Question: I have a linux server installed CentOS and . And i am trying to deploy my jsf application and i created a war file of my project. I am using Tomcat Manager using with parameters given below
My file is located in wepapps directory as suggested. Than i am giving the to my app name like and giving the the url of my application which is like and last i am leaving empty the value of . And when i press the Deploy button Message says
Since this is the first experience for me to deploy an app located on server im not sure if i am doing right. I've searched lots of documents already but still cant find a usefull explanation to start my application.
I am realy stucked with this and need your help?
Here is my catalina log file
>
'''
Sep 5, 2013 1:38:37 p.m. org.apache.tomcat.util.digester.Digester startElement
SEVERE: Begin event threw error
java.lang.NoClassDefFoundError: org.apache.tomcat.util.modeler.ManagedBean
at java.lang.Class.initializeClass(libgcj.so.10)
at java.lang.Class.newInstance(libgcj.so.10)
at org.apache.tomcat.util.digester.ObjectCreateRule.begin(ObjectCreateRule.java:145)
at org.apache.tomcat.util.digester.Digester.startElement(Digester.java:1276)
at gnu.xml.stream.SAXParser.parse(libgcj.so.10)
at org.apache.tomcat.util.digester.Digester.parse(Digester.java:1556)
at org.apache.tomcat.util.modeler.modules.MbeansDescriptorsDigesterSource.execute(MbeansDescriptorsDigesterSource.java:238)
at org.apache.tomcat.util.modeler.modules.MbeansDescriptorsDigesterSource.loadDescriptors(MbeansDescriptorsDigesterSource.java:216)
at org.apache.tomcat.util.modeler.Registry.load(Registry.java:689)
at org.apache.tomcat.util.modeler.Registry.loadDescriptors(Registry.java:800)
at org.apache.tomcat.util.modeler.Registry.loadDescriptors(Registry.java:780)
at org.apache.catalina.mbeans.MBeanUtils.createRegistry(MBeanUtils.java:1066)
at org.apache.catalina.mbeans.MBeanUtils.<clinit>(MBeanUtils.java:95)
at java.lang.Class.initializeClass(libgcj.so.10)
at org.apache.catalina.mbeans.GlobalResourcesLifecycleListener.<clinit>(GlobalResourcesLifecycleListener.java:68)
at java.lang.Class.initializeClass(libgcj.so.10)
at java.lang.Class.newInstance(libgcj.so.10)
at org.apache.tomcat.util.digester.ObjectCreateRule.begin(ObjectCreateRule.java:145)
at org.apache.tomcat.util.digester.Digester.startElement(Digester.java:1276)
at gnu.xml.stream.SAXParser.parse(libgcj.so.10)
at org.apache.tomcat.util.digester.Digester.parse(Digester.java:1537)
at org.apache.catalina.startup.Catalina.load(Catalina.java:617)
at org.apache.catalina.startup.Catalina.load(Catalina.java:665)
at java.lang.reflect.Method.invoke(libgcj.so.10)
at org.apache.catalina.startup.Bootstrap.load(Bootstrap.java:281)
at org.apache.catalina.startup.Bootstrap.main(Bootstrap.java:455)
Sep 5, 2013 1:47:15 p.m. org.apache.tomcat.util.digester.Digester startElement
SEVERE: Begin event threw error
java.lang.NoClassDefFoundError: org.apache.tomcat.util.modeler.ManagedBean
at java.lang.Class.initializeClass(libgcj.so.10)
at java.lang.Class.newInstance(libgcj.so.10)
at org.apache.tomcat.util.digester.ObjectCreateRule.begin(ObjectCreateRule.java:145)
at org.apache.tomcat.util.digester.Digester.startElement(Digester.java:1276)
at gnu.xml.stream.SAXParser.parse(libgcj.so.10)
at org.apache.tomcat.util.digester.Digester.parse(Digester.java:1556)
at org.apache.tomcat.util.modeler.modules.MbeansDescriptorsDigesterSource.execute(MbeansDescriptorsDigesterSource.java:238)
at org.apache.tomcat.util.modeler.modules.MbeansDescriptorsDigesterSource.loadDescriptors(MbeansDescriptorsDigesterSource.java:216)
at org.apache.tomcat.util.modeler.Registry.load(Registry.java:689)
at org.apache.tomcat.util.modeler.Registry.loadDescriptors(Registry.java:800)
at org.apache.tomcat.util.modeler.Registry.loadDescriptors(Registry.java:780)
at org.apache.catalina.mbeans.MBeanUtils.createRegistry(MBeanUtils.java:1066)
at org.apache.catalina.mbeans.MBeanUtils.<clinit>(MBeanUtils.java:95)
at java.lang.Class.initializeClass(libgcj.so.10)
at org.apache.catalina.mbeans.GlobalResourcesLifecycleListener.<clinit>(GlobalResourcesLifecycleListener.java:68)
at java.lang.Class.initializeClass(libgcj.so.10)
at java.lang.Class.newInstance(libgcj.so.10)
at org.apache.tomcat.util.digester.ObjectCreateRule.begin(ObjectCreateRule.java:145)
at org.apache.tomcat.util.digester.Digester.startElement(Digester.java:1276)
at gnu.xml.stream.SAXParser.parse(libgcj.so.10)
at org.apache.tomcat.util.digester.Digester.parse(Digester.java:1537)
at org.apache.catalina.startup.Catalina.load(Catalina.java:617)
at org.apache.catalina.startup.Catalina.load(Catalina.java:665)
at java.lang.reflect.Method.invoke(libgcj.so.10)
at org.apache.catalina.startup.Bootstrap.load(Bootstrap.java:281)
at org.apache.catalina.startup.Bootstrap.main(Bootstrap.java:455)
Caused by: java.lang.ClassNotFoundException: javax.management.modelmbean.ModelMBeanNotificationBroadcaster not found in org.apache.catalina.loader.StandardClassLoader{urls=[file:/usr/share/apache-tomcat-7.0.42/lib/,file:/usr/share/apache-tomcat-7.0.42/lib/catalina-tribes.jar,file:/usr/share/apache-tomcat-7.0.42/lib/tomcat-coyote.jar,file:/usr/share/apache-tomcat-7.0.42/lib/tomcat-dbcp.jar,file:/usr/share/apache-tomcat-7.0.42/lib/tomcat-util.jar,file:/usr/share/apache-tomcat-7.0.42/lib/tomcat-jdbc.jar,file:/usr/share/apache-tomcat-7.0.42/lib/tomcat-i18n-ja.jar,file:/usr/share/apache-tomcat-7.0.42/lib/tomcat-i18n-fr.jar,file:/usr/share/apache-tomcat-7.0.42/lib/tomcat-api.jar,file:/usr/share/apache-tomcat-7.0.42/lib/ecj-4.2.2.jar,file:/usr/share/apache-tomcat-7.0.42/lib/catalina-ha.jar,file:/usr/share/apache-tomcat-7.0.42/lib/catalina-ant.jar,file:/usr/share/apache-tomcat-7.0.42/lib/jsp-api.jar,file:/usr/share/apache-tomcat-7.0.42/lib/jasper.jar,file:/usr/share/apache-tomcat-7.0.42/lib/catalina.jar,file:/usr/share/apache-tomcat-7.0.42/lib/tomcat-i18n-es.jar,file:/usr/share/apache-tomcat-7.0.42/lib/annotations-api.jar,file:/usr/share/apache-tomcat-7.0.42/lib/el-api.jar,file:/usr/share/apache-tomcat-7.0.42/lib/jasper-el.jar,file:/usr/share/apache-tomcat-7.0.42/lib/servlet-api.jar], parent=gnu.gcj.runtime.SystemClassLoader{urls=[file:/usr/share/apache-tomcat-7.0.42/bin/bootstrap.jar,file:/usr/share/apache-tomcat-7.0.42/bin/tomcat-juli.jar], parent=gnu.gcj.runtime.ExtensionClassLoader{urls=[], parent=null}}}
at java.net.URLClassLoader.findClass(libgcj.so.10)
at java.lang.ClassLoader.loadClass(libgcj.so.10)
at java.lang.ClassLoader.loadClass(libgcj.so.10)
at java.lang.VMClassLoader.defineClass(libgcj.so.10)
at java.lang.ClassLoader.defineClass(libgcj.so.10)
at java.security.SecureClassLoader.defineClass(libgcj.so.10)
at java.net.URLClassLoader.findClass(libgcj.so.10)
at java.lang.ClassLoader.loadClass(libgcj.so.10)
at java.lang.ClassLoader.loadClass(libgcj.so.10)
at java.lang.Class.forName(libgcj.so.10)
at java.lang.Class.initializeClass(libgcj.so.10)
...25 more
'''
Thanks and Regards
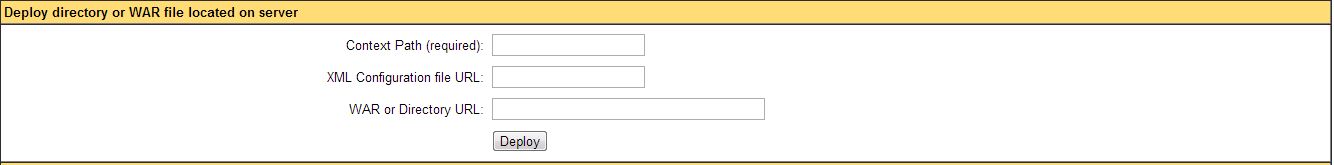
Answer: I solved the problem at last. The reason for error is simple actually. We configured our project and created war file using tomcat7. So when we try to deploy and run at server which has previous version of tomcat (tomcat6) it doesnt work. So we installed tomcat7 to that server and it works now. And probably its because tomcat6 doesnt support servlet3 and some of jsf feauters. Thanks again.